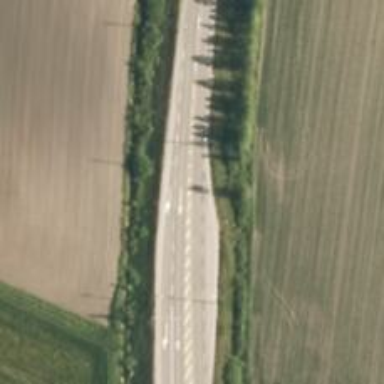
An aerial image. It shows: Secondary road with asphalt surface.